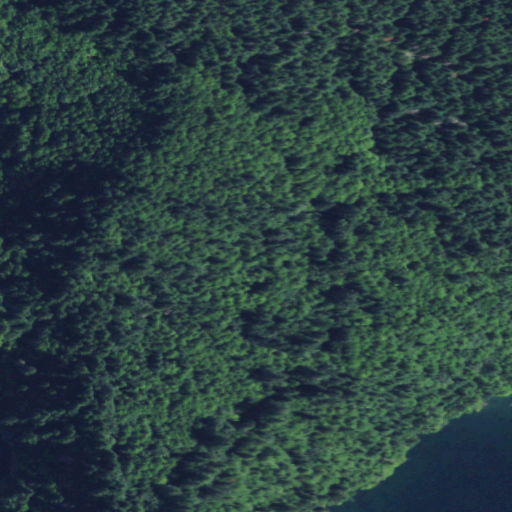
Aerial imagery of ridge(s) in Washington named Devils Backbone containing deciduous forest, evergreen forest, open development, woody wetlands, open water, herbaceous wetlands, mixed forest, and grassland